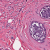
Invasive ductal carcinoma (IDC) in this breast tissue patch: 1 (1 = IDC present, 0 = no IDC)